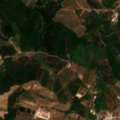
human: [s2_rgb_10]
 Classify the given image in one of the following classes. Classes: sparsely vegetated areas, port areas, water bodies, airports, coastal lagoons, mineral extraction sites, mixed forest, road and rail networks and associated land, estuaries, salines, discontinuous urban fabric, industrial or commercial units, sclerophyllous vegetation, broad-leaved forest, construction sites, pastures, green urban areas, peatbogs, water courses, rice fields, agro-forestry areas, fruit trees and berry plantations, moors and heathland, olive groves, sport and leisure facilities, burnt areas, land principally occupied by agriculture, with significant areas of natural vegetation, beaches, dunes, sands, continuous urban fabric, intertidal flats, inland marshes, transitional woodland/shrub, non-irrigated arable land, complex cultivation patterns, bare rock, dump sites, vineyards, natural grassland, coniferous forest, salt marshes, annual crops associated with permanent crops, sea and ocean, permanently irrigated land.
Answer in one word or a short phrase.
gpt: discontinuous urban fabric, complex cultivation patterns, land principally occupied by agriculture, with significant areas of natural vegetation, mixed forest